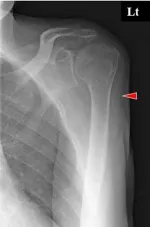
Photograph and radiographs of the shoulders of the patient 7 months after surgery (F-H).
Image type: radiology (x_ray)